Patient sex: M
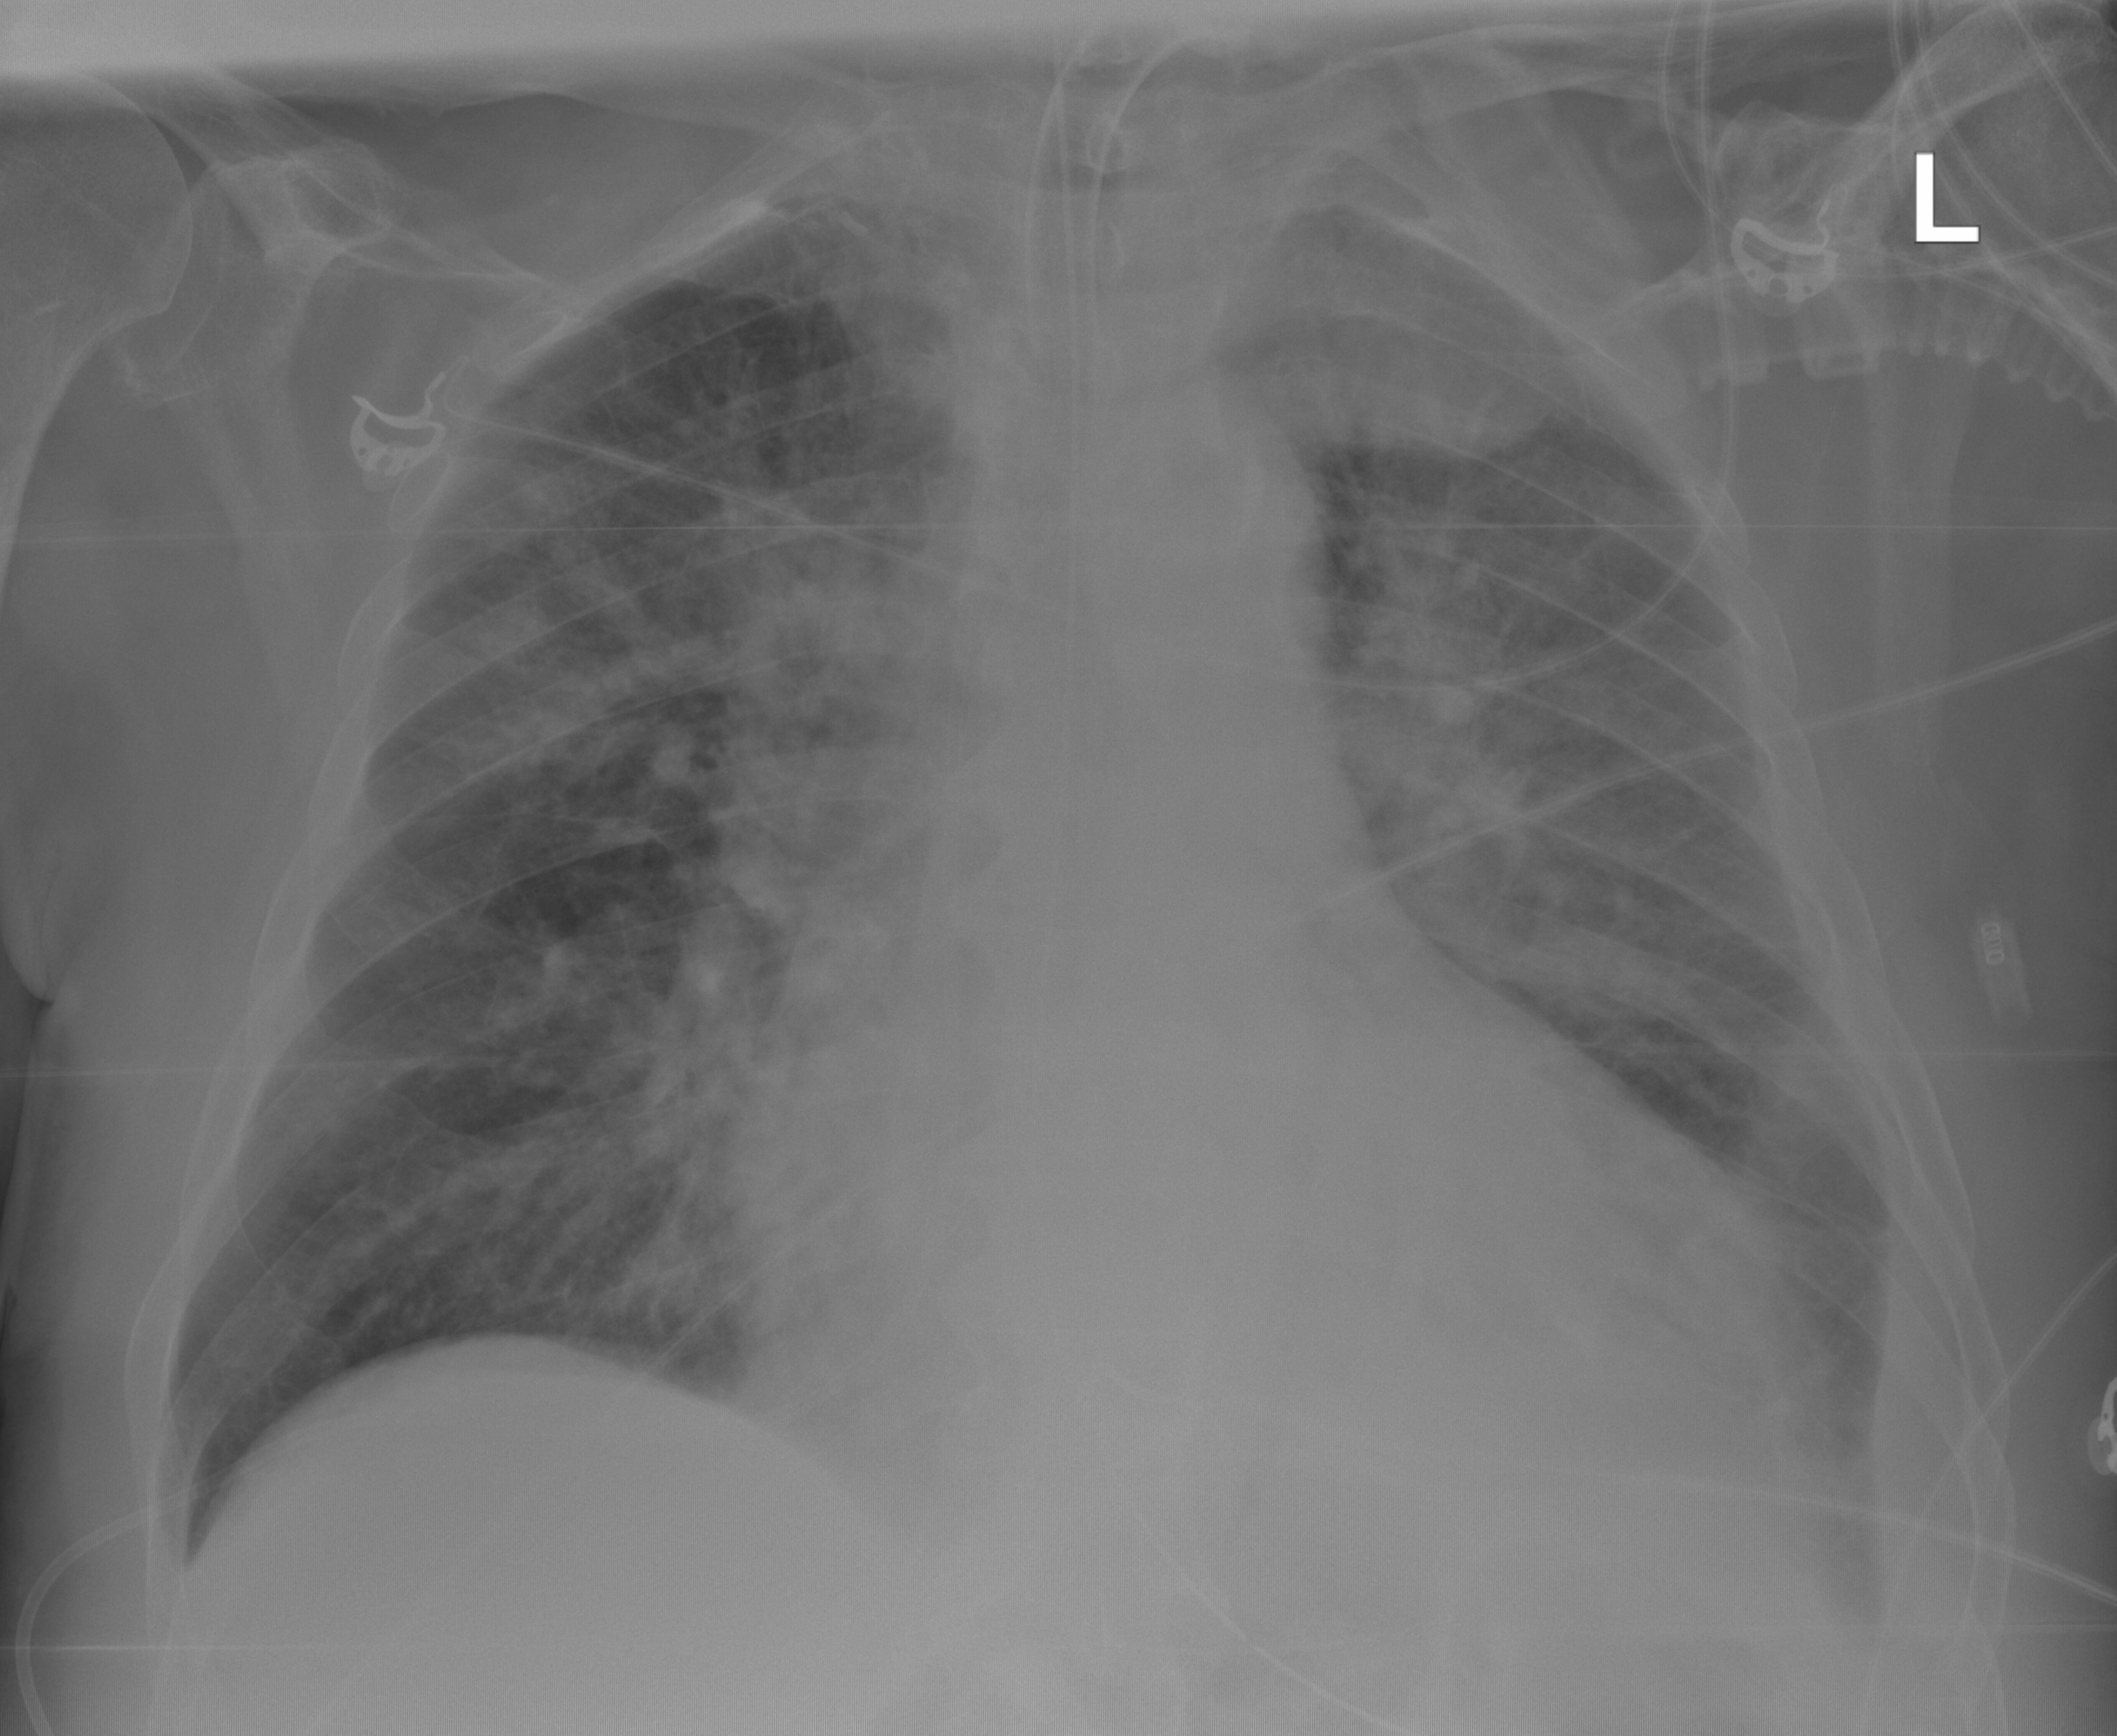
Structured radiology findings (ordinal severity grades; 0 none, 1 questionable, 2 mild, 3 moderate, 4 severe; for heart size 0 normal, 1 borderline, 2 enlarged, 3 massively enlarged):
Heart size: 2
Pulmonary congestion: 3
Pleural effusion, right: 0
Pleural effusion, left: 2
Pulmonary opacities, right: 3
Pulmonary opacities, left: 3
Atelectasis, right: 0
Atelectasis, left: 0